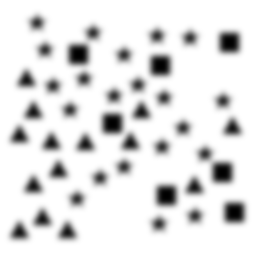
Squares: 7
Triangles: 14
Stars: 21
Total shapes: 42